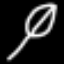
Label: leaf